Current action and preconditions to check: trajectory_clear

Your task: For each precondition in the list above, predict whether it will hold at this action.

Consider the current scene as observed from the mobile robot's camera, and analyze the predicted future states of all dynamic agents (e.g., people, animals, vehicles, or any moving entities) within the NEXT SECOND.

IMPORTANT: Only answer "very likely" if you are absolutely certain—based on strong, clear evidence—that a dynamic agent will violate the precondition in the predicted future state. Do NOT answer "very likely" for unlikely, ambiguous, or low-probability risks.

Ask yourself for each precondition: Is there a high probability, with clear and convincing evidence, that the predicted future states of any dynamic agent will interfere with the predicted future state of the currently executing action within the NEXT SECOND, causing that precondition to fail?

Assess the risk level based on these predictions. Use "likely" or "very likely" if motions create a clear risk of interference.

Use "neutral" or "improbable" if agents are nearby but their predicted paths are clearly diverging or non-conflicting.

Failure Risk Categories: "very improbable", "improbable", "neutral", "likely", "very likely"

Answer Format: Output ONLY the probability_of_failure value from these categories: "very improbable", "improbable", "neutral", "likely", "very likely"

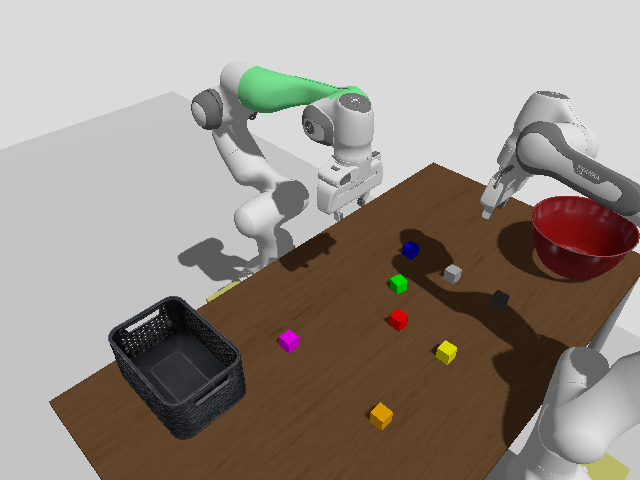

Answer: very improbable